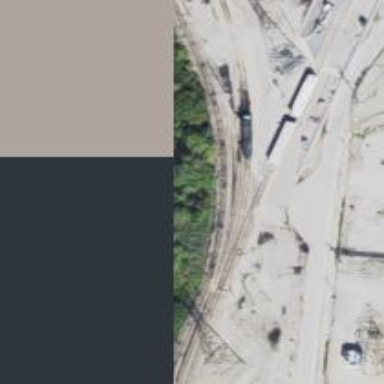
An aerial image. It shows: Railway spur service.